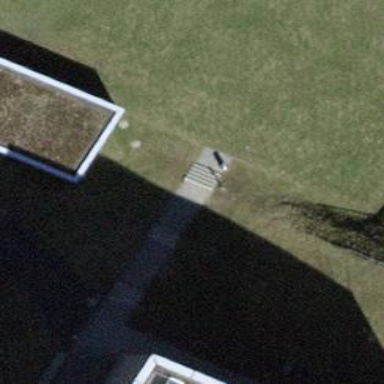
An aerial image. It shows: Set of steps on the road.